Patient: sex F, age 58
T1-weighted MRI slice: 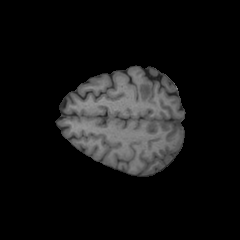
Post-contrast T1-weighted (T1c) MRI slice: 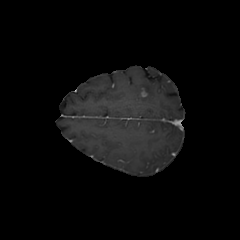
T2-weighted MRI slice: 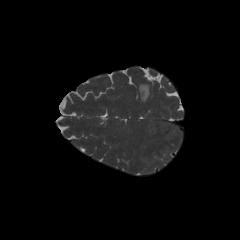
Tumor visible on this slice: yes
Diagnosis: Glioblastoma, IDH-wildtype
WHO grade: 4